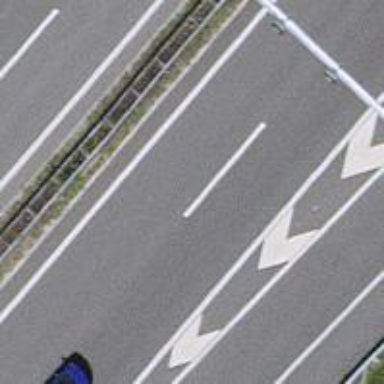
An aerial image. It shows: Asphalt motorway.